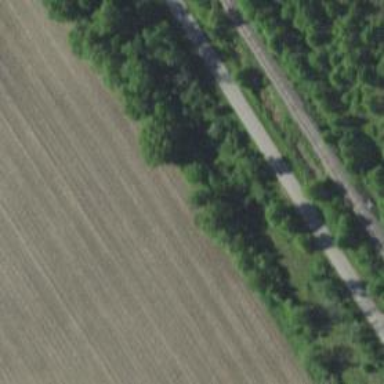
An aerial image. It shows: Abandoned railway.